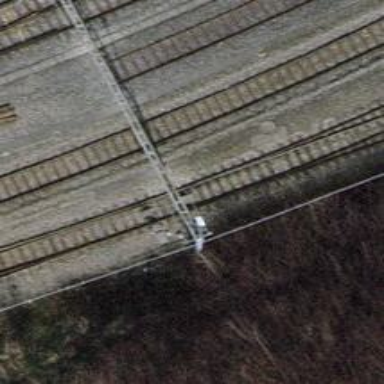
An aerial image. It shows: Railway switch.